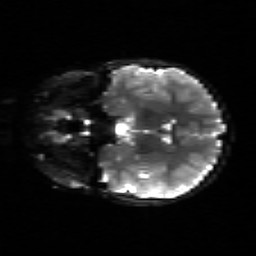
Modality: sbref
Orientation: coronal
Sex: male
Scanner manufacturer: siemens
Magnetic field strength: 3 T
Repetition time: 5 s
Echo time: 0.071 s